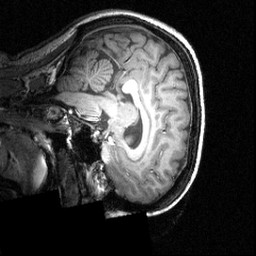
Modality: T1w
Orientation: sagittal
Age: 21
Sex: female
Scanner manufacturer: siemens
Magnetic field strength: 3.951 T
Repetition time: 1.5 s
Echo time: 0.00335 s